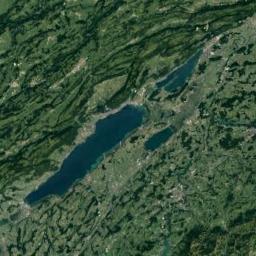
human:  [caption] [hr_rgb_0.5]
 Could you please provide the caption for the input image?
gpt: The three lakes lie in a mountainous area covered with vegetation and the water is blue .

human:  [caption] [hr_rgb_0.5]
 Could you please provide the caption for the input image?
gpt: There are many trees around the lake .

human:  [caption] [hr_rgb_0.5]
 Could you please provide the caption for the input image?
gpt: There is a long strip of blue lake on the ground with lush green vegetation .

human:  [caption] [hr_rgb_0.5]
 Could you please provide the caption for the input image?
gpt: The lake in the picture is not large .

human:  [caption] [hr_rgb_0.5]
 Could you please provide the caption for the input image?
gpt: There are green forests and meadows around the lake .